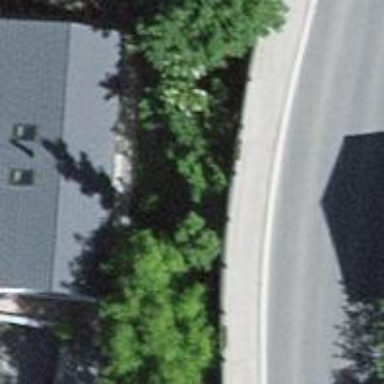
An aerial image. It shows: Asphalt sidewalk along the footway.